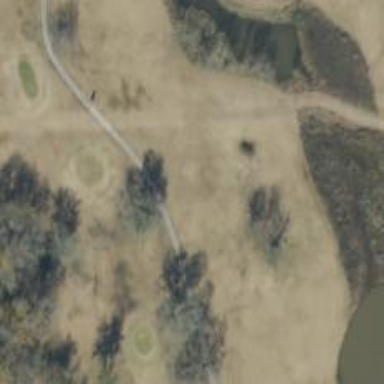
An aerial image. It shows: Path for golf carts.